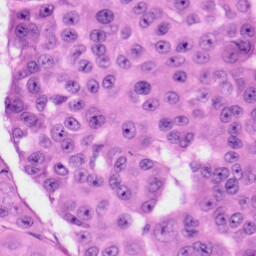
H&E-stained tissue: Skin